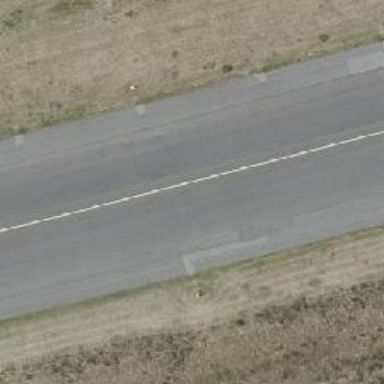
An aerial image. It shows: Service road.